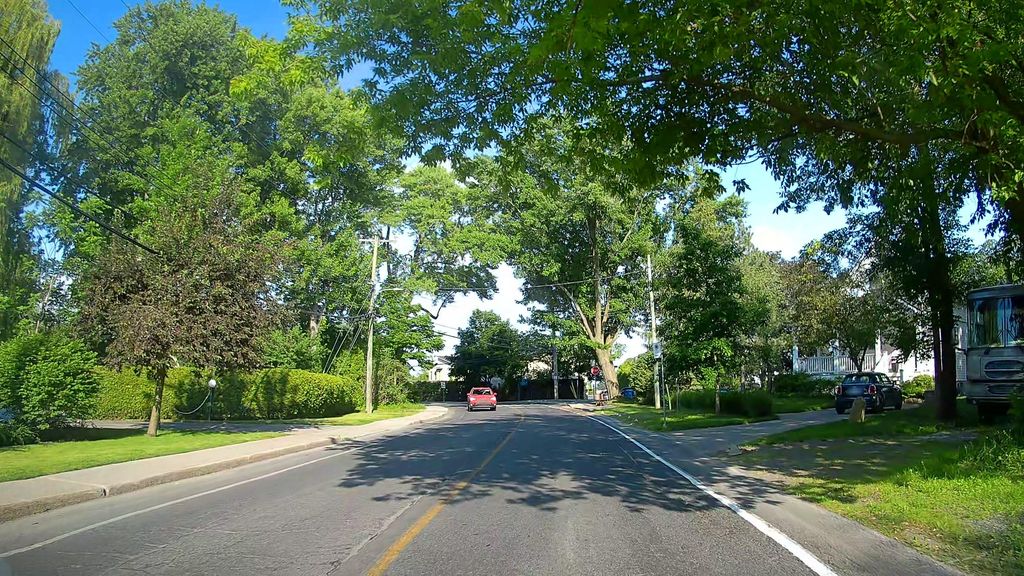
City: montreal